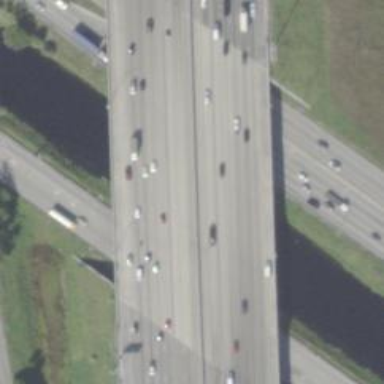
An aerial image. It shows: Man-made bridge.